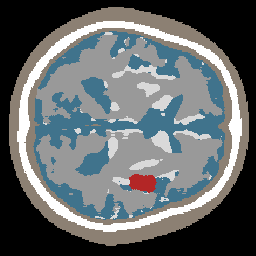
Label: lesion